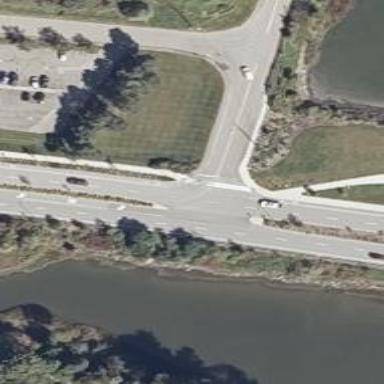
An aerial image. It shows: Secondary road with separate asphalt sidewalk.